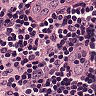
Metastatic tissue present: no